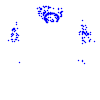
Particle: kaon